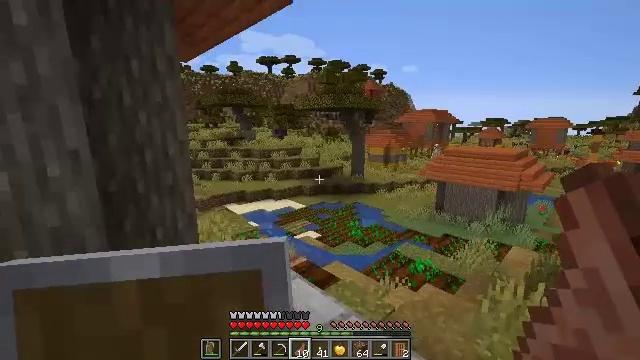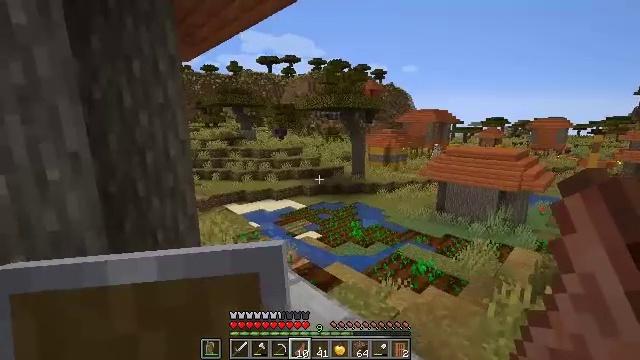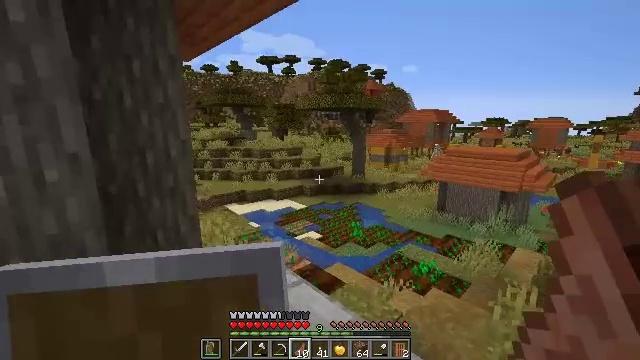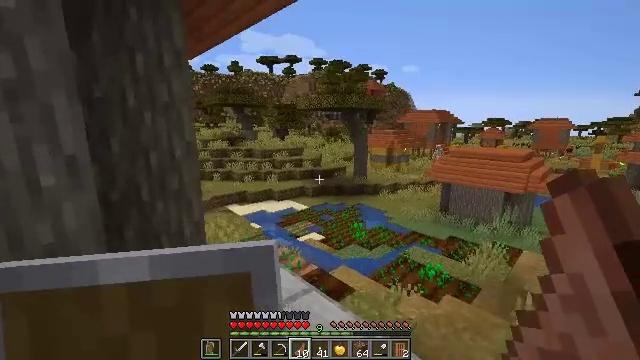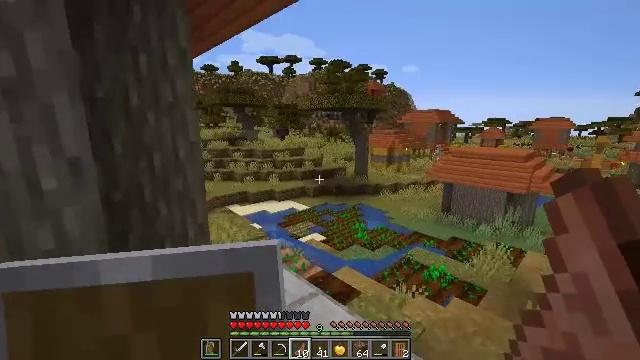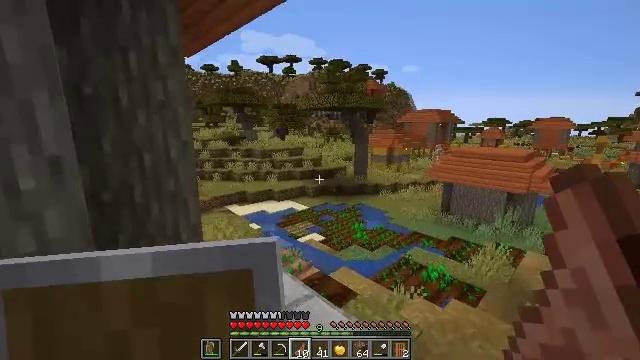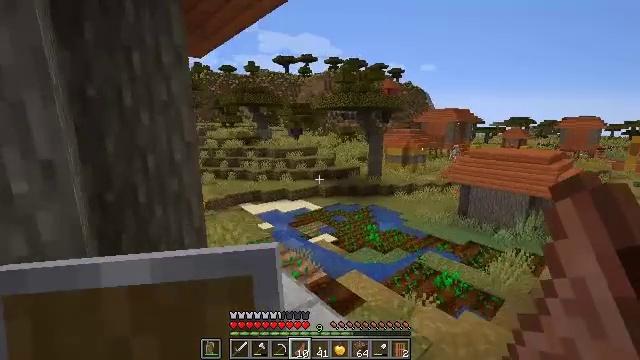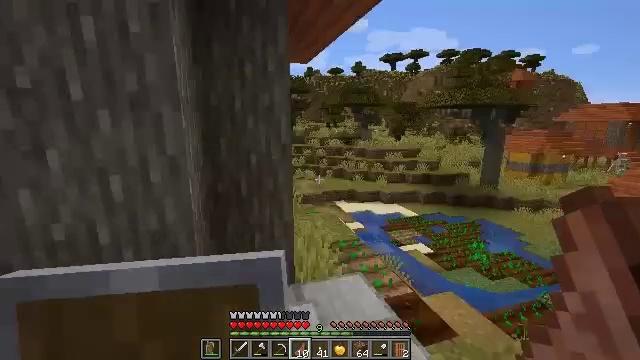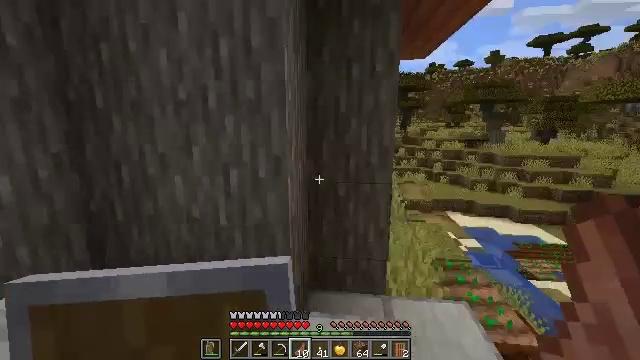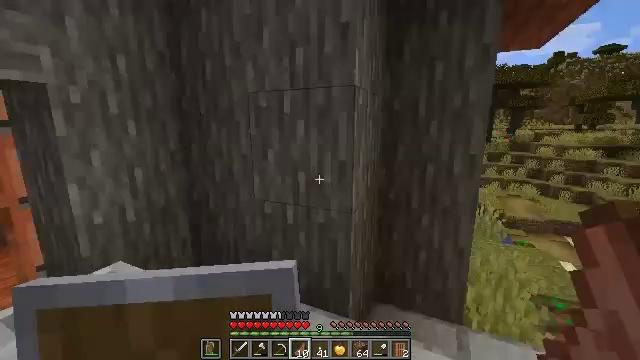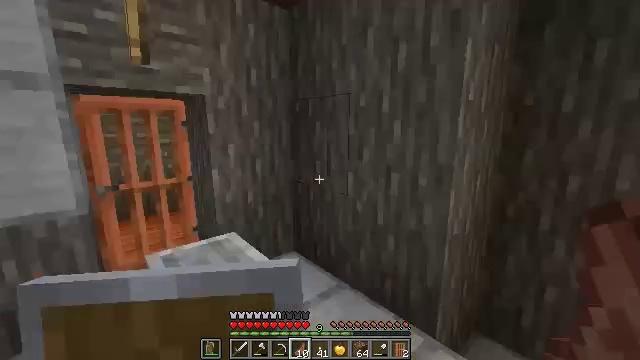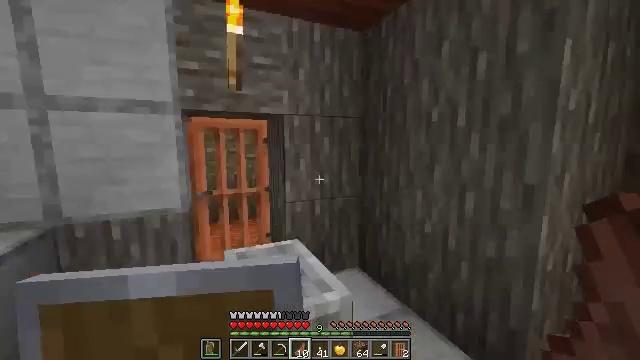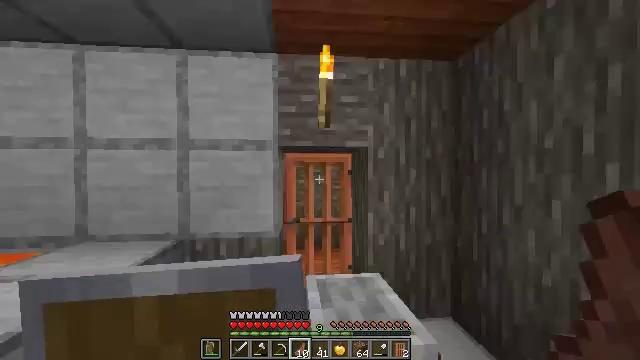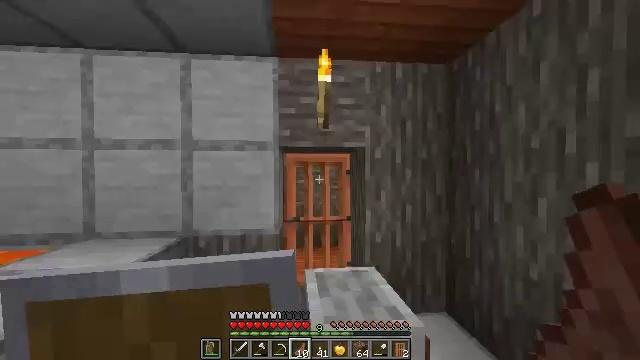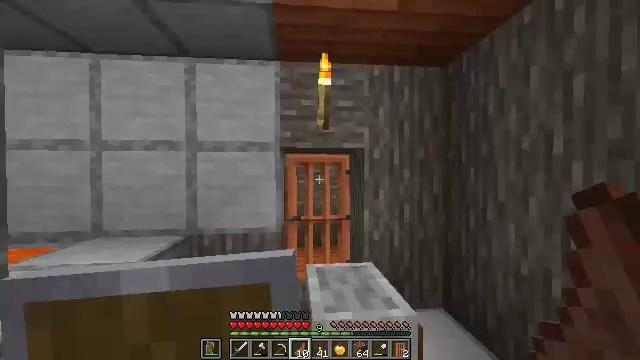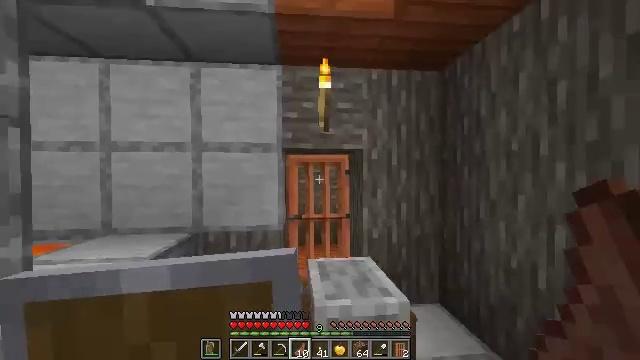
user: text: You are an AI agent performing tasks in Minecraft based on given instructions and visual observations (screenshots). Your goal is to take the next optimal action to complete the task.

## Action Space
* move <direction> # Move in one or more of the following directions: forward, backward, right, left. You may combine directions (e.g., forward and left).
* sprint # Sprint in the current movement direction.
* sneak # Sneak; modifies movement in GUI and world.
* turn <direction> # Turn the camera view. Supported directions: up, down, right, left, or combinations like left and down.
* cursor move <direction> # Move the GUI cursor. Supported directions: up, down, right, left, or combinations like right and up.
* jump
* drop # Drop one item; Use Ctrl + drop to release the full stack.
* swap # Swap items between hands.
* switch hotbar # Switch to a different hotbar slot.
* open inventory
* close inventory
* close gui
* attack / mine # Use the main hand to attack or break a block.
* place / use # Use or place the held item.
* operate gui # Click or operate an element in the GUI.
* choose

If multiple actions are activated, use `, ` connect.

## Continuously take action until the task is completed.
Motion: motion action
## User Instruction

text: Dig and collect smooth stone.
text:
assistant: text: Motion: move forward and move left
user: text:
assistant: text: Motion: move forward and move left
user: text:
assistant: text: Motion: move forward and move left
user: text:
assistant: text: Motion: move forward and move left
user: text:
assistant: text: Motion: move forward and move right
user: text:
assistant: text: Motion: move forward and move right, turn left
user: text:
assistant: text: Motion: move forward and move right, turn left
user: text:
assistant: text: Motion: move forward and move right, turn left
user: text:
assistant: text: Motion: move right, turn left
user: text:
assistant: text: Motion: turn left
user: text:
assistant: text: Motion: turn left and up
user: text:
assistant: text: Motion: turn left and up
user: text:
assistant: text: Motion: move back
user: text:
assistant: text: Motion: move back
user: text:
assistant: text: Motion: move back
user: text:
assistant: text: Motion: move back
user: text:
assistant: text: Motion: move back
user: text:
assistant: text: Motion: move back, turn up
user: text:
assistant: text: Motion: move back, sneak
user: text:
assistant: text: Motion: move back, sneak
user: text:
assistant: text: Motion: move back, sneak
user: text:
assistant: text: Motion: move back, sneak
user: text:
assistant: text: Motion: move back, sneak, turn up
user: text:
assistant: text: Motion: move back, sneak, turn left and up
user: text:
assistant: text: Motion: move back, sneak, turn left and up
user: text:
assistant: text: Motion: move back, sneak, turn up
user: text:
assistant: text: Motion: move back, sneak, turn up
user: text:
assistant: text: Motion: move back, sneak, turn left and up
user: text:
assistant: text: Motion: move back, sneak
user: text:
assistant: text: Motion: move back, sneak